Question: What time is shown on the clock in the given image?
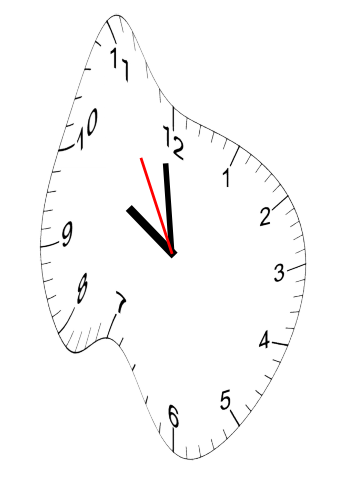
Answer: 09:58:55